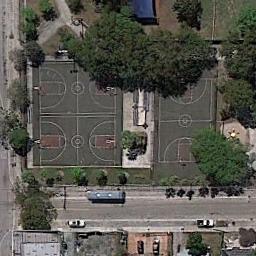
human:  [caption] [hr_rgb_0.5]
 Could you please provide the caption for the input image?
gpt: Three basketball courts on the lawn with some trees and a road beside .

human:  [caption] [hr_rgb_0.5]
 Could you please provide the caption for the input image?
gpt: There is a basketball court that is different from the other two directions .

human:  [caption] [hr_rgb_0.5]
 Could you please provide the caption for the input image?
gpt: The nearby basketball court with trees is next to a road .

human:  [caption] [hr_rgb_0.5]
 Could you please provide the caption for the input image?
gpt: There are three basketball courts surrounded by trees with a road pass by .

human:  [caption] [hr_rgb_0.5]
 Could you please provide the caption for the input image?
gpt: Many trees are near three basketball courts .